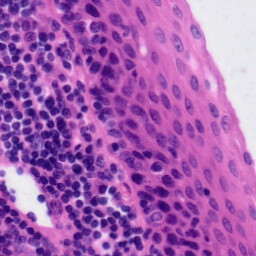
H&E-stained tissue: Tonsil